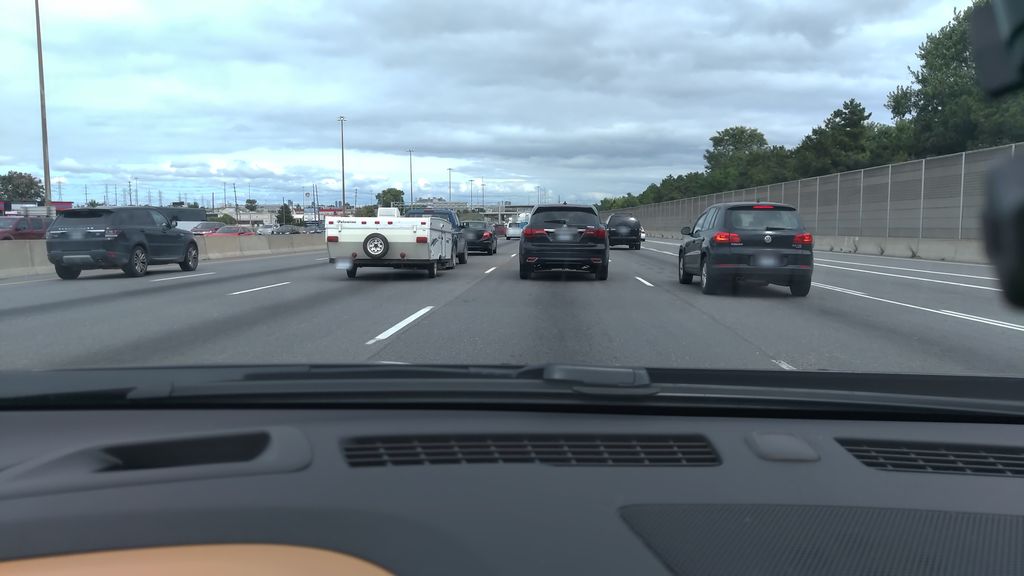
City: toronto